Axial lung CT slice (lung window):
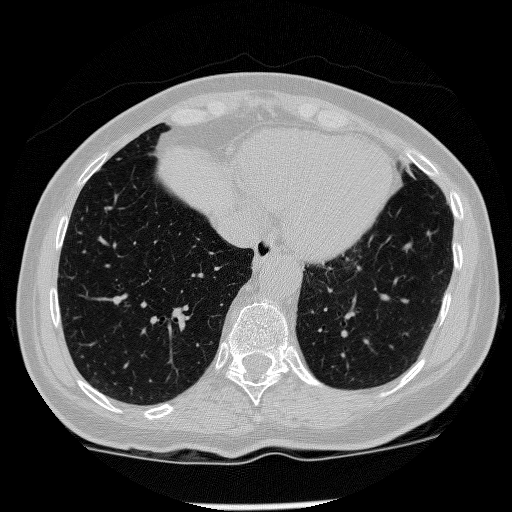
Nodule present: no